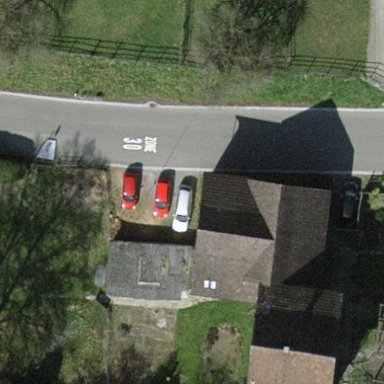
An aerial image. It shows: Gabled roof house.